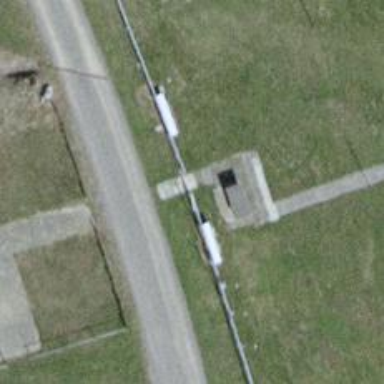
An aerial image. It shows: Fence with chain link type.